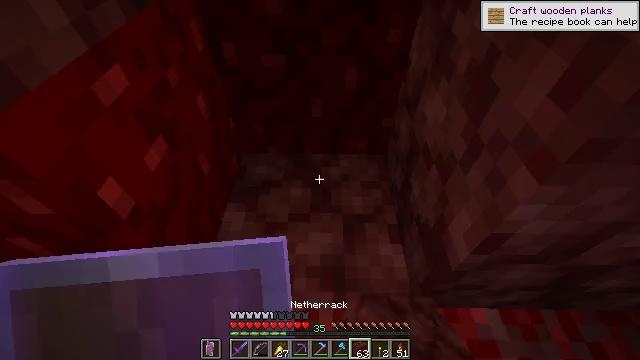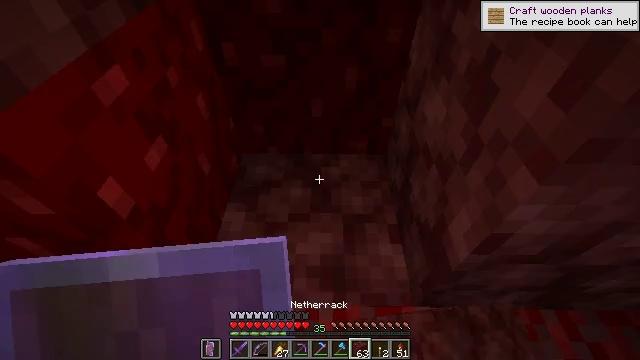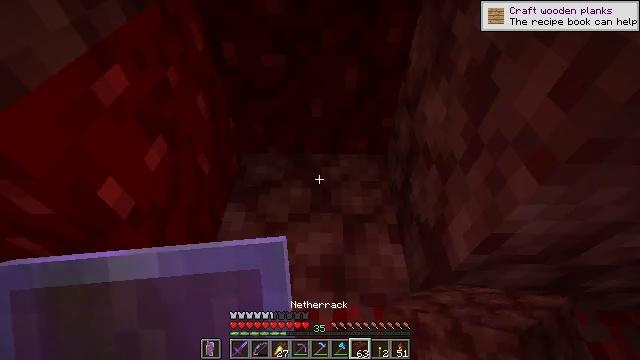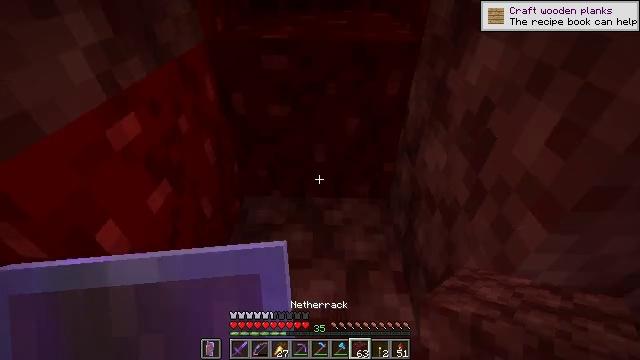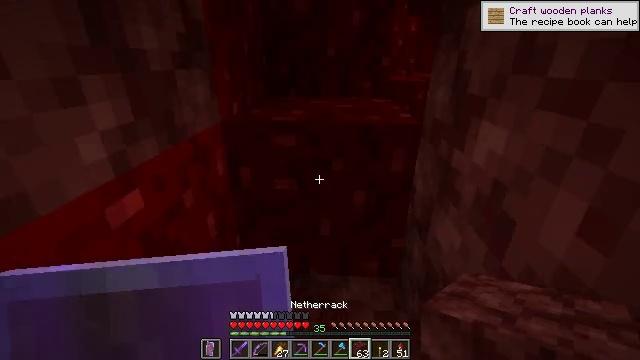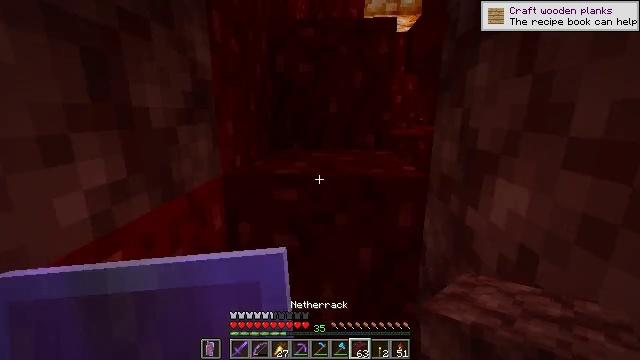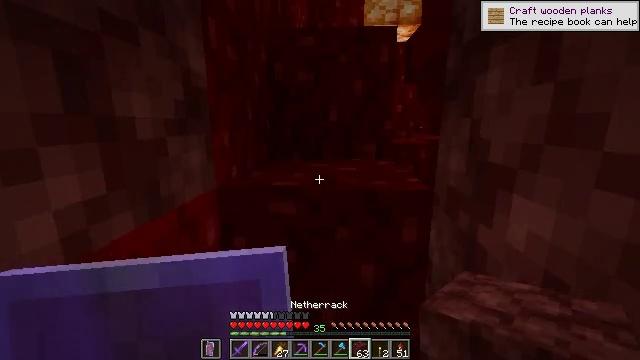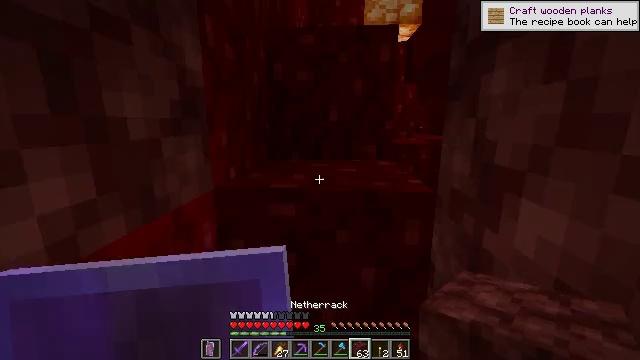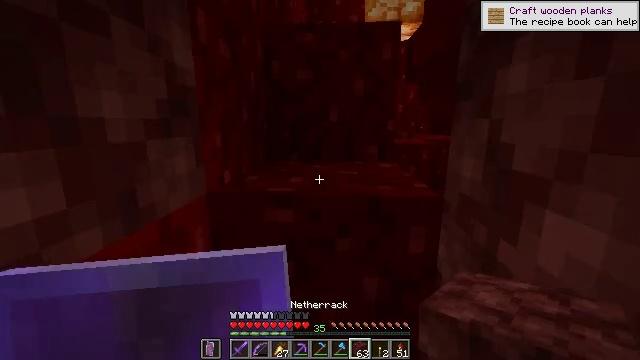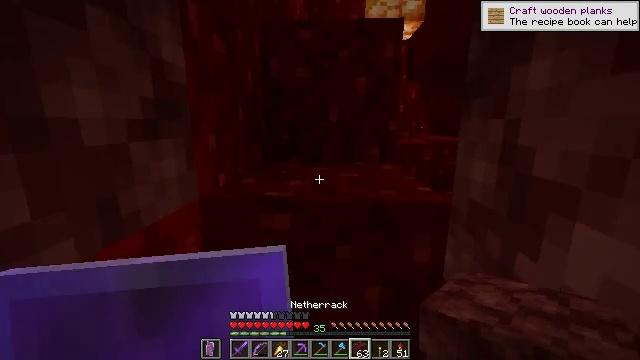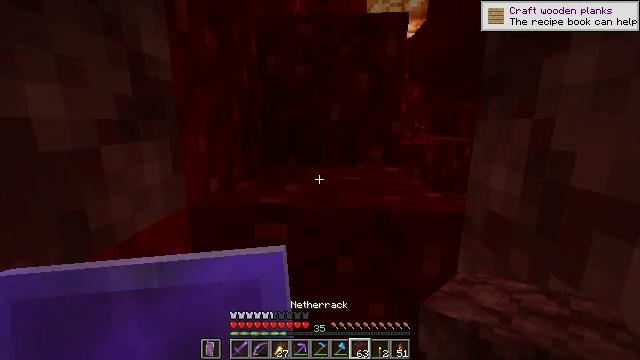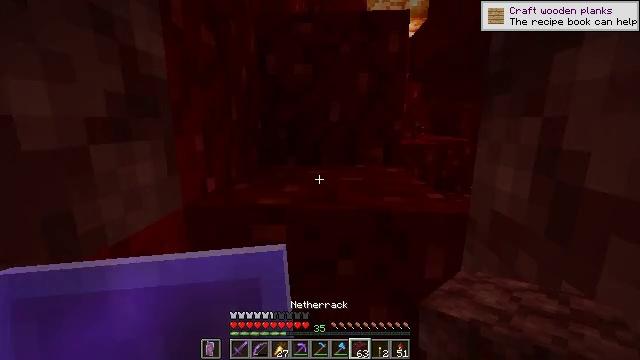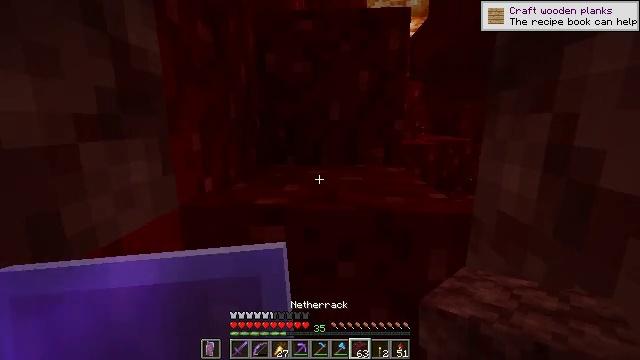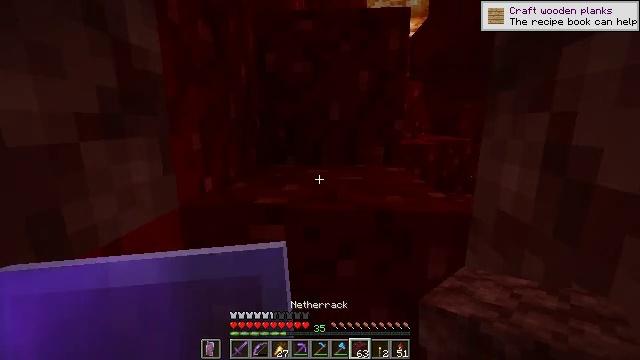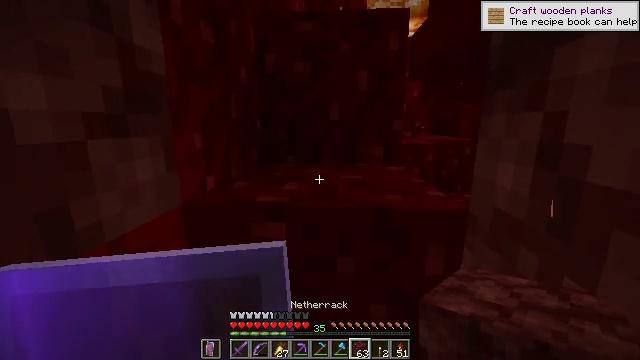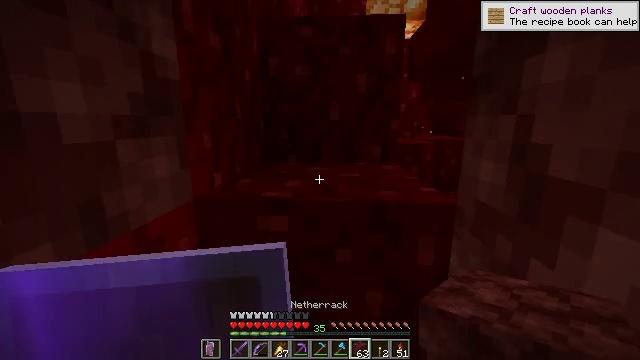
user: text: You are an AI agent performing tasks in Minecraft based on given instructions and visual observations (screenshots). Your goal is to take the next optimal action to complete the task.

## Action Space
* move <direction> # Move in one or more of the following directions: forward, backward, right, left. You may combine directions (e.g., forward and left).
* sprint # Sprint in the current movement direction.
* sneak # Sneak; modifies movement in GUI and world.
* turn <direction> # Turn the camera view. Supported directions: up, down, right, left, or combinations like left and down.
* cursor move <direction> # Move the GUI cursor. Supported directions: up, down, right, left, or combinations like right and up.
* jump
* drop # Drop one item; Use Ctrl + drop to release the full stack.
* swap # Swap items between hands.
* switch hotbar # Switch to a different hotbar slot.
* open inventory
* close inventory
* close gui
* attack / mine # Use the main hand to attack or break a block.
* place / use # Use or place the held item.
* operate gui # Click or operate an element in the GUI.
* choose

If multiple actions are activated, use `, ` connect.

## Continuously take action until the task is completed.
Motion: motion action
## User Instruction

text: Mine the nether wart block in the Nether.
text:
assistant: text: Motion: sneak
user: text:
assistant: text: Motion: sneak
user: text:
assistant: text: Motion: move forward, sneak, turn up
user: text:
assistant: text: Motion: move forward, sneak, turn left and up
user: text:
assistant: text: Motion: move forward, sneak, turn up
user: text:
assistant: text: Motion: move forward, sneak, turn up
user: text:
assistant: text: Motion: move forward, sneak
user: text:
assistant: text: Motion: move forward, sneak
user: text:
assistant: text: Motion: move forward, sneak
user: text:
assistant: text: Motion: move forward, sneak
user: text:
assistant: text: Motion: sneak
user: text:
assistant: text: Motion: sneak
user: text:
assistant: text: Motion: move back, sneak
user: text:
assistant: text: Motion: move back, sneak
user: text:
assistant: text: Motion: move back, sneak
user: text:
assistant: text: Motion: move back, sneak
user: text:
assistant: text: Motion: move back, sneak
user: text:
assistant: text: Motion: move back, sneak
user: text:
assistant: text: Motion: move back, sneak
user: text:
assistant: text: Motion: move back, sneak, turn up
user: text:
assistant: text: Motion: move back, sneak
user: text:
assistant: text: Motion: sneak
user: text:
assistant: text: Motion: sneak
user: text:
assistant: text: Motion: sneak
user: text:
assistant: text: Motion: sneak
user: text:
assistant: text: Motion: sneak
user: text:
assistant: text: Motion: sneak
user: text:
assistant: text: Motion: sneak
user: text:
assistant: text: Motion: sneak
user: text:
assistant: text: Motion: sneak